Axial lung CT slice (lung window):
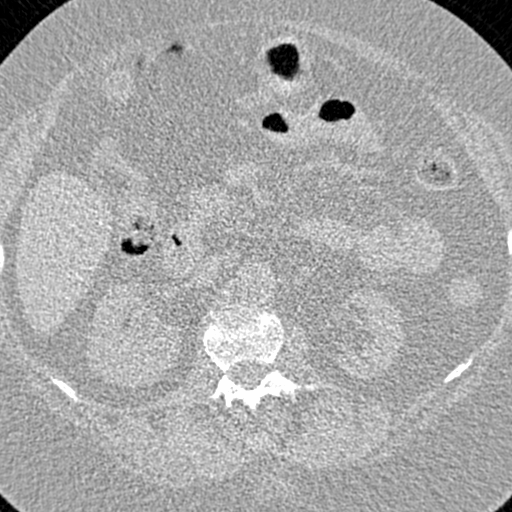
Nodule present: no